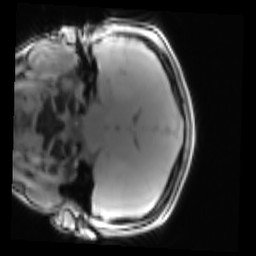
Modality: PDw
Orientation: coronal
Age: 24
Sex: female
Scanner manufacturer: siemens
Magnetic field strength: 3 T
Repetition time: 0.25 s
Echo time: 0.00103 s